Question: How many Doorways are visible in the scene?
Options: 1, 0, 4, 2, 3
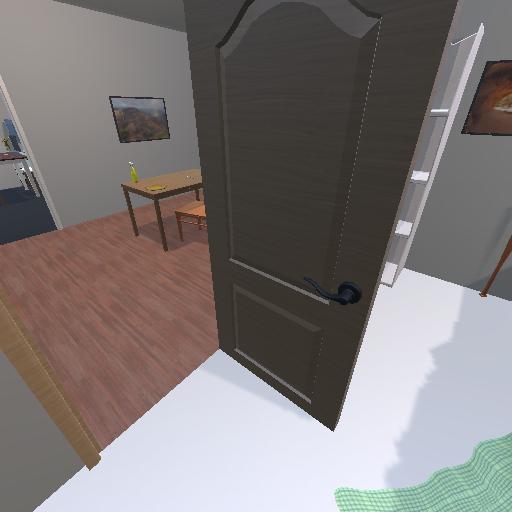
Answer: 1